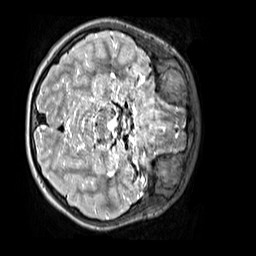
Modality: T2w
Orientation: axial
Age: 10
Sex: female
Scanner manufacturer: siemens
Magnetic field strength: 3 T
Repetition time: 3.2 s
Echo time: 0.408 s